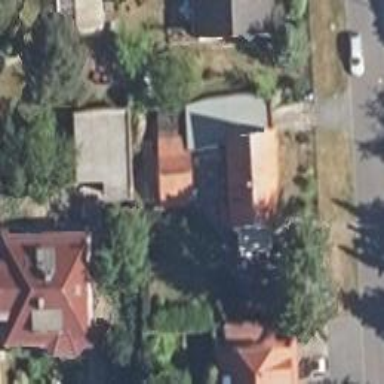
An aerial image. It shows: Simple house.